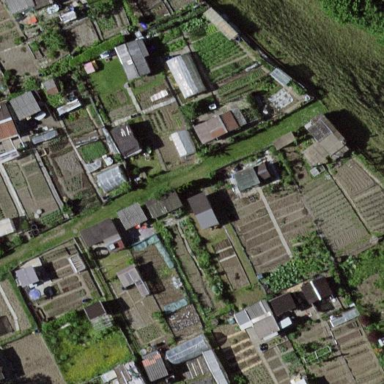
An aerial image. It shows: Area designated for allotments.